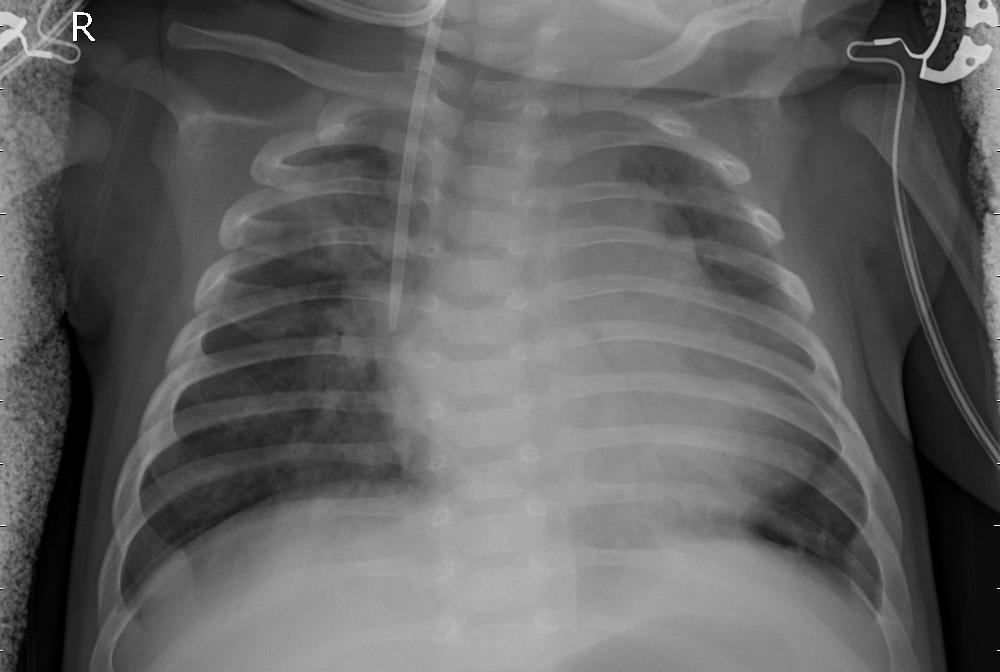
Diagnosis: PNEUMONIA